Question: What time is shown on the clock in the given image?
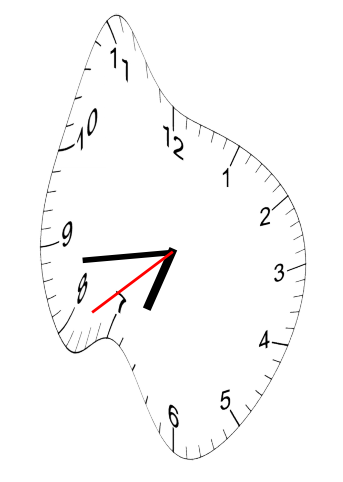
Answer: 06:43:39